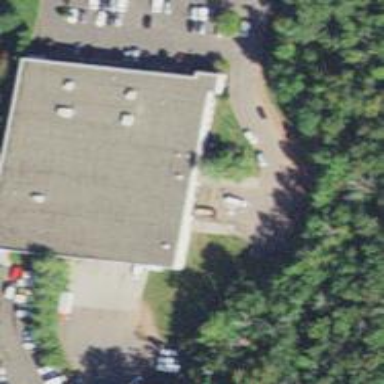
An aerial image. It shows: Building used as post depot.